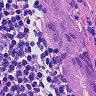
Metastatic tissue present: yes